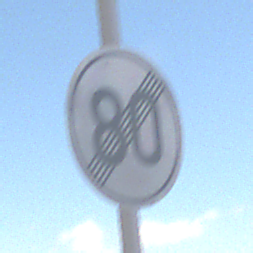
Verkehrszeichen: EndeGeschwindigkeit80
Umgebung: Outdoor, Nature
Tageszeit: Midday
Wetter: Clear
Licht: Natural
Jahreszeit: NotSpecified
Kontrast: HighContrast